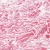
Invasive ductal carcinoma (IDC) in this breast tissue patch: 0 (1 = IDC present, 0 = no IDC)